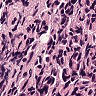
Metastatic tissue present: yes